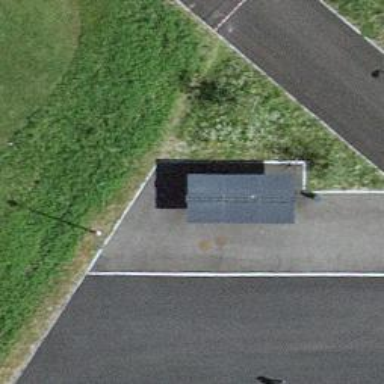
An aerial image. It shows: Bus stop with sheltered platform for public transport.